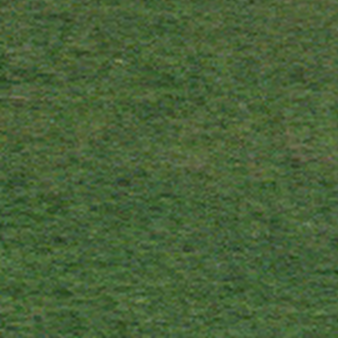
Label: other